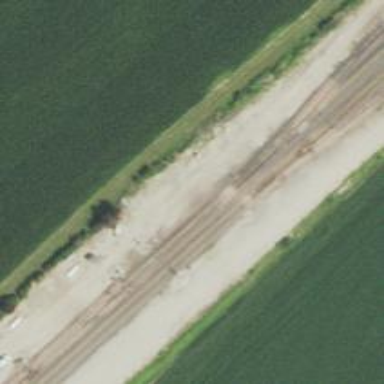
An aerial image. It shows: Railway track.